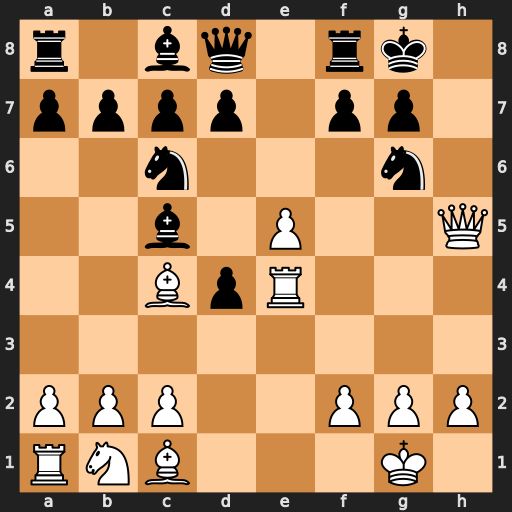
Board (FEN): r1bq1rk1/pppp1pp1/2n3n1/2b1P2Q/2BpR3/8/PPP2PPP/RNB3K1
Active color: w
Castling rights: -
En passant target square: -
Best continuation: Qxg6 d5 exd6